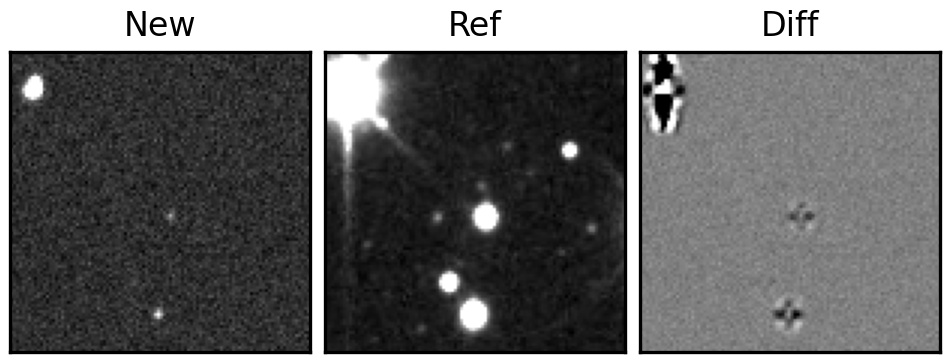
Label: bogus